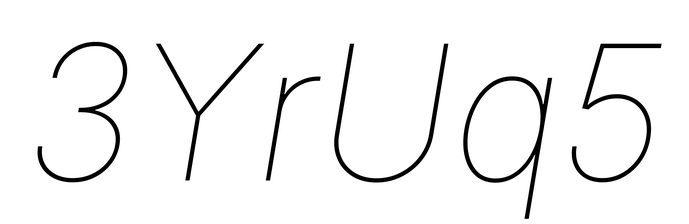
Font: Inter-Italic_Thin_Italic